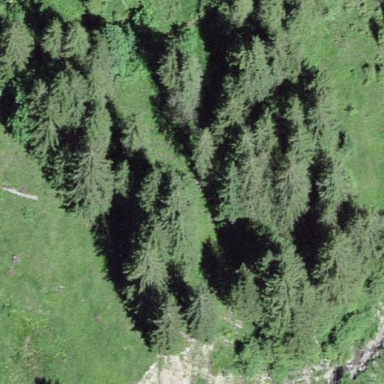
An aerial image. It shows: Forest area.